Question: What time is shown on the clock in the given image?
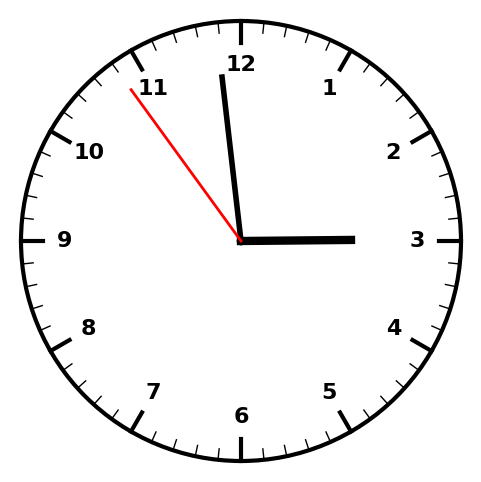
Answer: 02:58:54